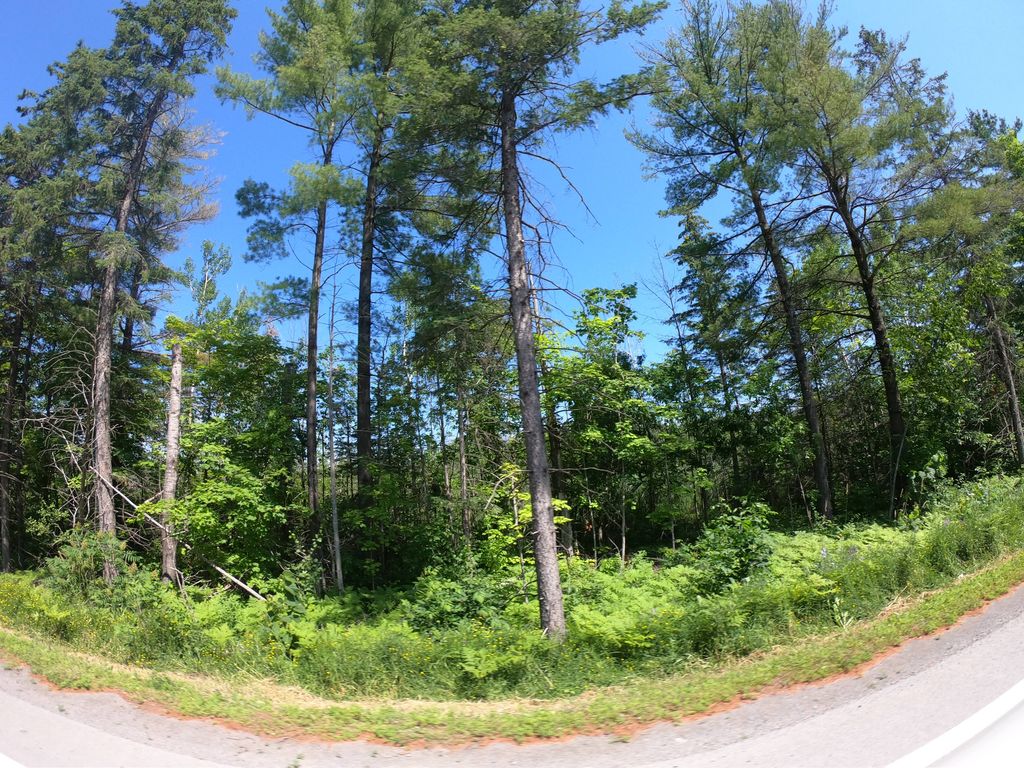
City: ottawa-gatineau